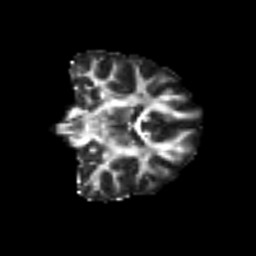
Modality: FA
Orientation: coronal
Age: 72
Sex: female
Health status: ill
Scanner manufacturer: siemens
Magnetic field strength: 3 T
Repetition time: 8.7 s
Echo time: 0.11 s